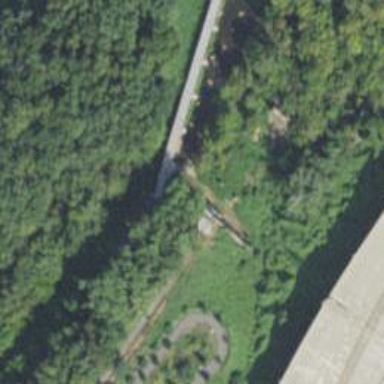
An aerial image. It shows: Historic bridge.